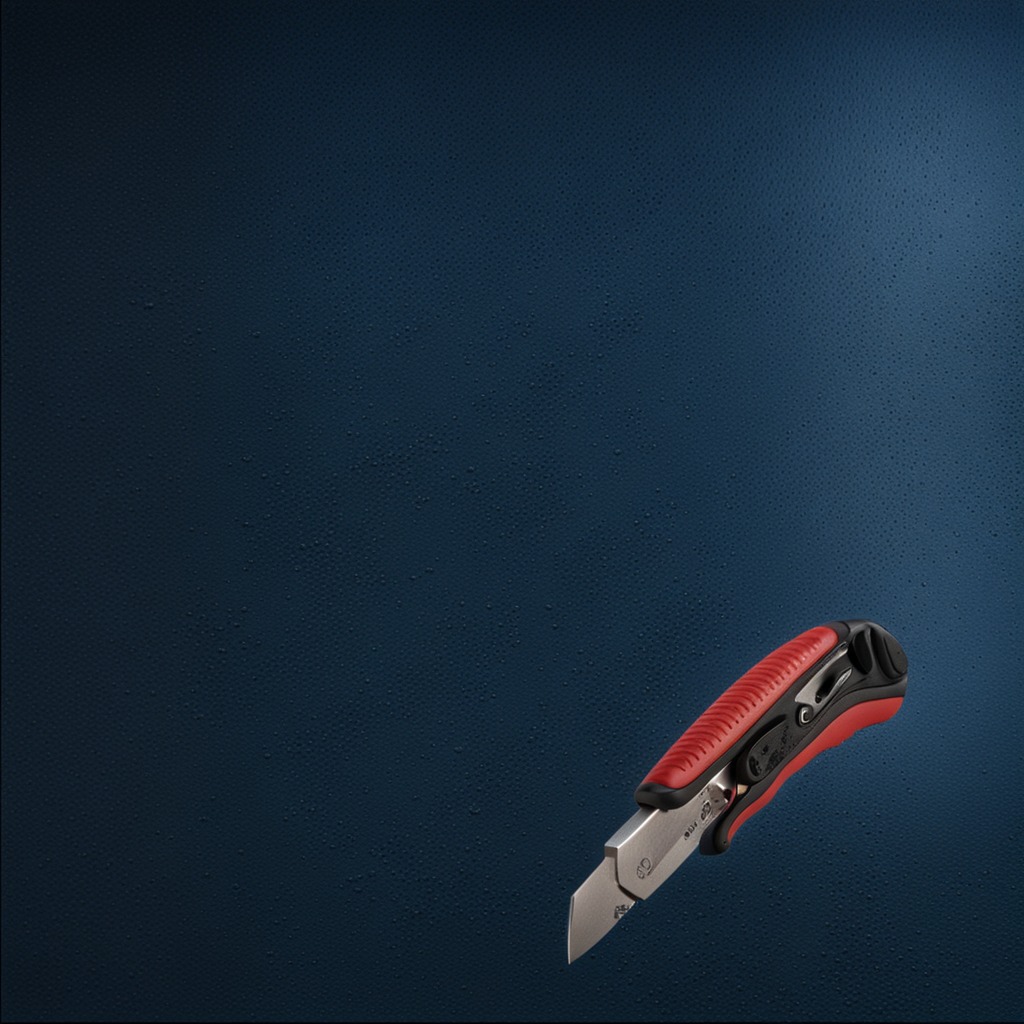
A utility knife lying on the granite tabletop inside a workshop at night dim ambient light soft shadows worn but beneath the mat